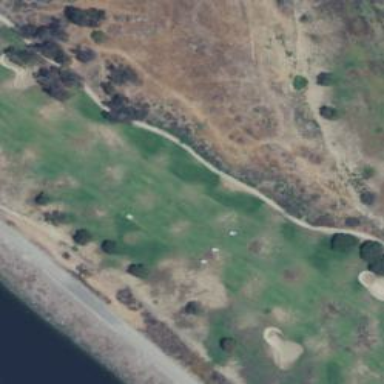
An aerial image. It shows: Service road designated as golf cart path.